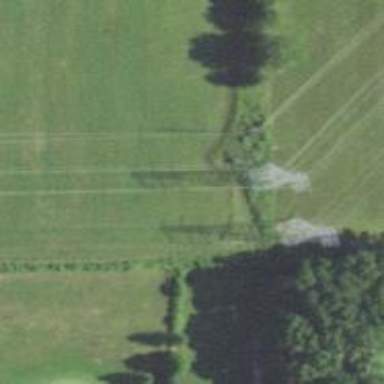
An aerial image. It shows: Power pole.